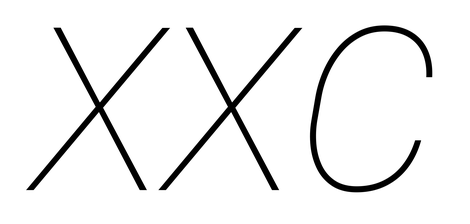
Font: Roboto-Italic_Thin_Italic